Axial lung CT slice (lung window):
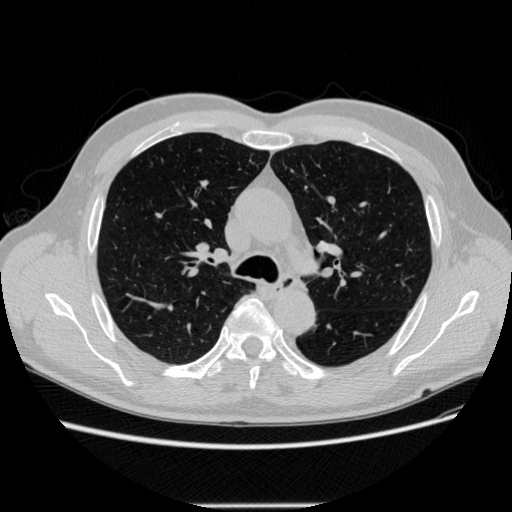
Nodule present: no